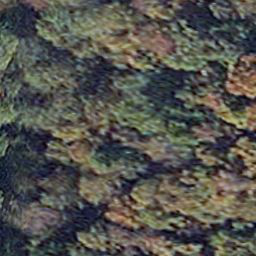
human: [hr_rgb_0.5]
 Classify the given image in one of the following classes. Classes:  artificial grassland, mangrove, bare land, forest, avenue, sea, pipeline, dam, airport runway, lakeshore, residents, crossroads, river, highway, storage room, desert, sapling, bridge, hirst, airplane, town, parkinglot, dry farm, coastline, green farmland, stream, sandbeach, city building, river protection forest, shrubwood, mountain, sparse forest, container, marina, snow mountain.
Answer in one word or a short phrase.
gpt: mangrove